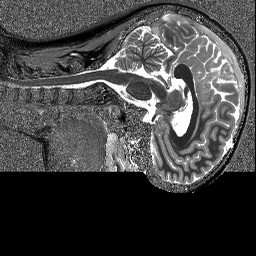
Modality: T1map
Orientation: sagittal
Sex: female